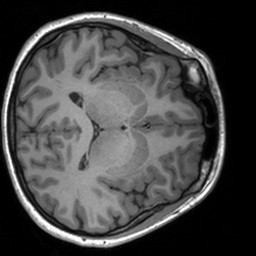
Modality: T1w
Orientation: axial
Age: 25
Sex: female
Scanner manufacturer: siemens
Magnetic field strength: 3 T
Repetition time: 1.9 s
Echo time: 0.00226 s